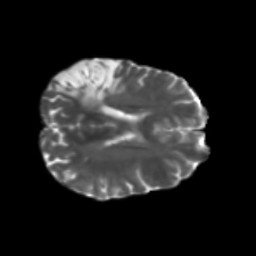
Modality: T2w
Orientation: axial
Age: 59
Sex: female
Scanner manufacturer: siemens
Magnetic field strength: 3 T
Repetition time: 5.47 s
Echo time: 0.0854 s